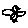
Label: bird